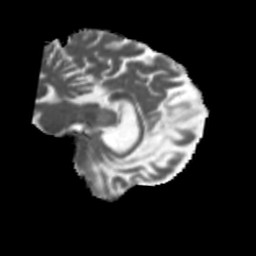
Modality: MD
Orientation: sagittal
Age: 66
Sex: female
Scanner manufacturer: siemens
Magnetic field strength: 3 T
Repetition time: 5.47 s
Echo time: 0.0854 s